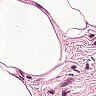
Metastatic tissue present: no